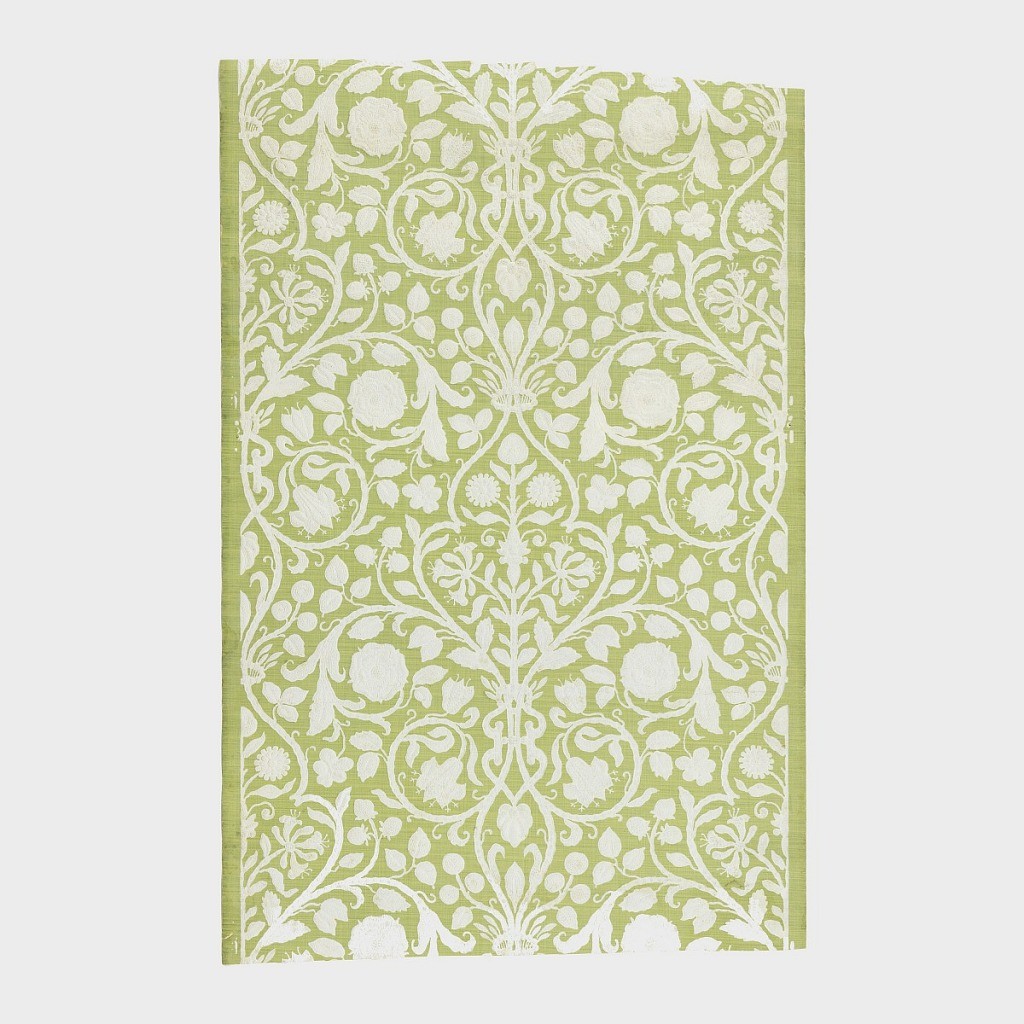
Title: Sidewall
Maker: Paul Balin
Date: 1880–98
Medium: Block-printed and embossed
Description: All-over pattern of flowers and vining tendrils. Design is embossed and printed in white on green background that resembles grasscloth.